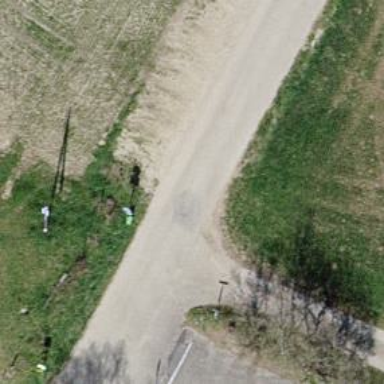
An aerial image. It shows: Unclassified road with paved surface.